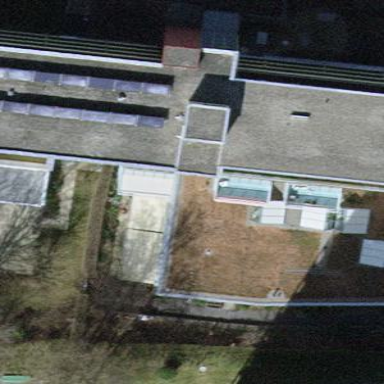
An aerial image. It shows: Building.